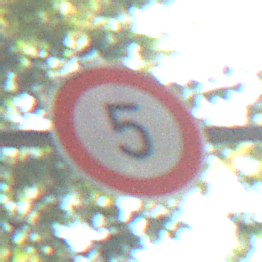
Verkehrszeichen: Geschwindigkeit5
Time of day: SunriseSunset
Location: Outdoor (Suburban)
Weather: Clear
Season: NotSpecified
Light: Natural